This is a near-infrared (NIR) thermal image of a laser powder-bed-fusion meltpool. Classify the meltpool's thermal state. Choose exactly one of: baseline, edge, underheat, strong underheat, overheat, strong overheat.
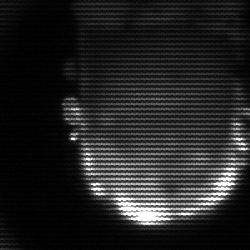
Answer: baseline